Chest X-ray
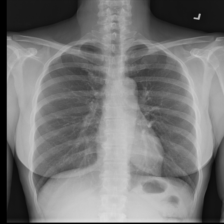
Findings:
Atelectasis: negative
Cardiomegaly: negative
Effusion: negative
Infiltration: positive
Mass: negative
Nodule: negative
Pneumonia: negative
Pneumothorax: negative
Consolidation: negative
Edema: negative
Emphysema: negative
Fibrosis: negative
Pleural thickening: negative
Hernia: negative